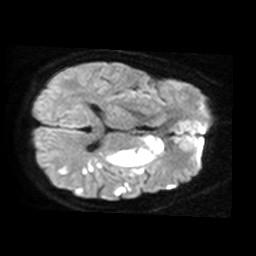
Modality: TRACE
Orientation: axial
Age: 49
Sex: male
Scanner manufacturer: philips
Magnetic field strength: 1.5 T
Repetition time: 4.607 s
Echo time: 0.07843 s